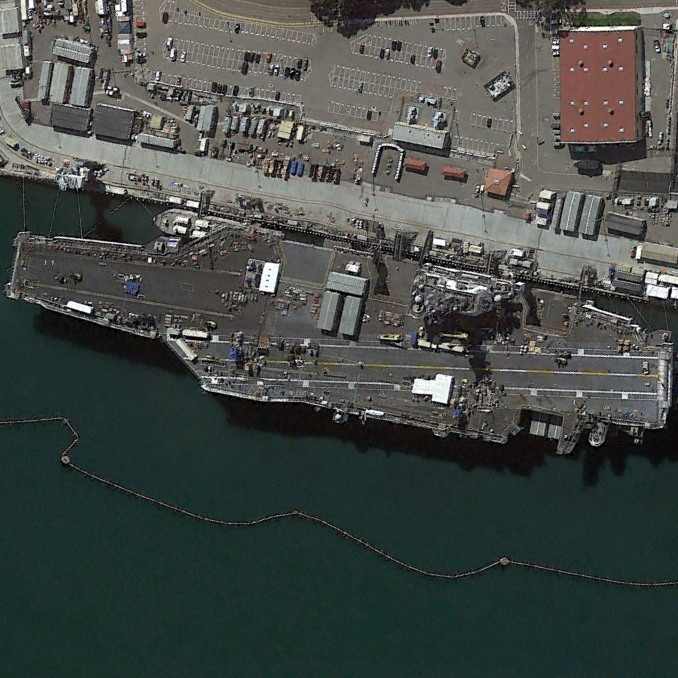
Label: aircraft_carrier